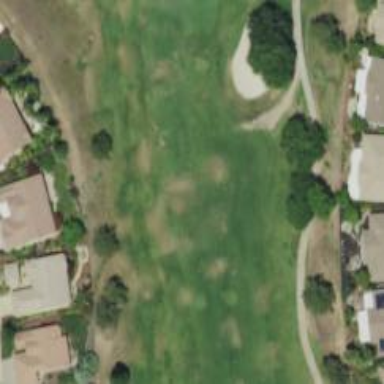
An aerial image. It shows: Golf hole.